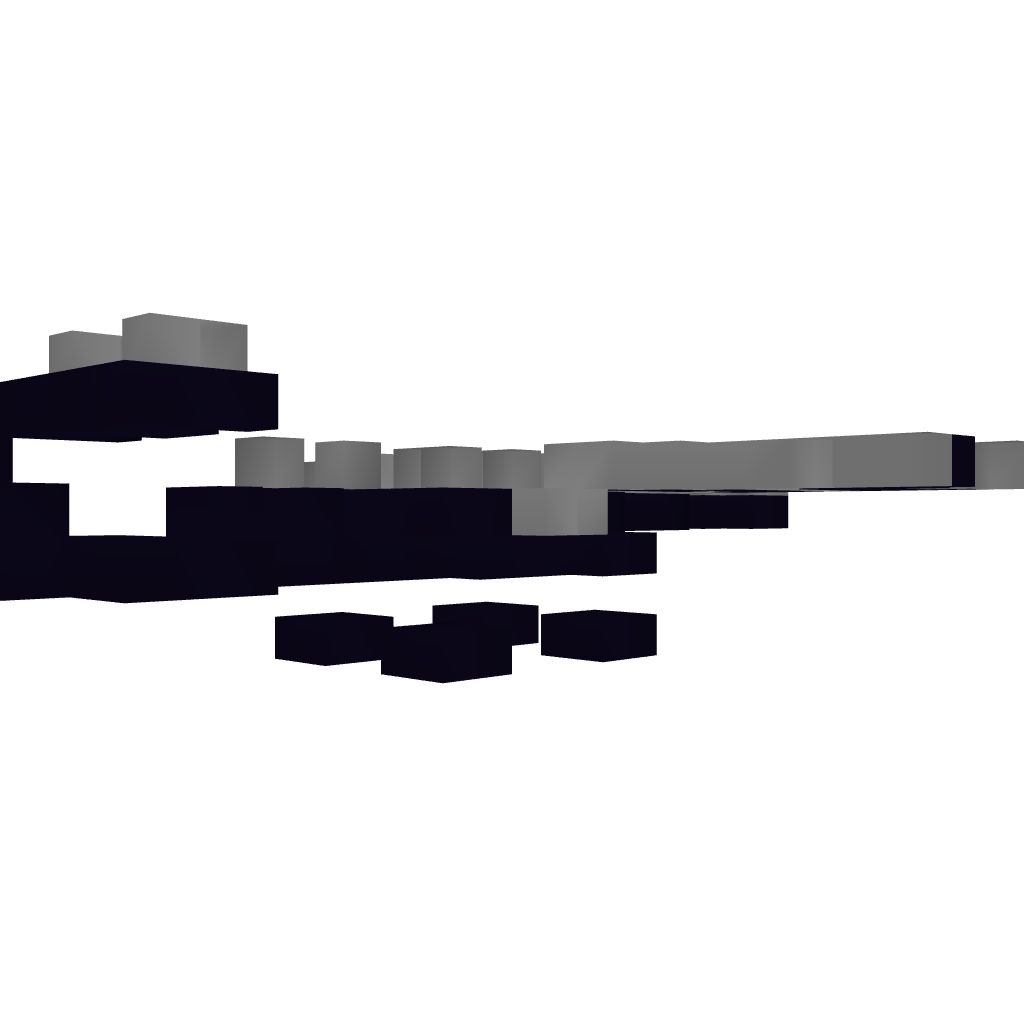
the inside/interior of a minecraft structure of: EnderDragon